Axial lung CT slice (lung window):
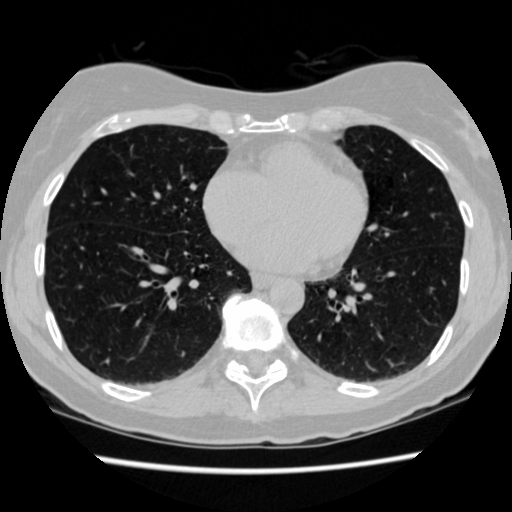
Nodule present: no